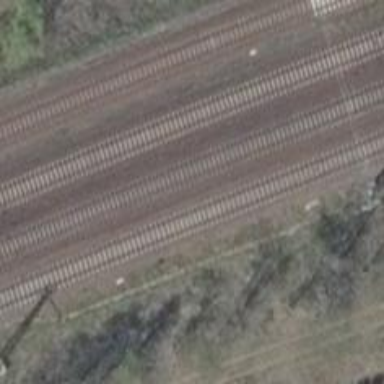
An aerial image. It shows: Railway signal.